Question: I got a dynamic input form from a dropdown list. Here's my code for the dropdown
'''
<label class="strong">Cut:
<select name="add_qty">
<?php
$qqs = mysqli_query($conn, "SELECT * FROM m_maincut WHERE maincut_status = '1'");
while($roq = mysqli_fetch_array($qqs, MYSQLI_ASSOC))
{
?>
<option id="opsi" value="<?php echo $roq['maincut_id']; ?>" title="<?php echo $roq['maincut_name']; ?>"><?php echo $roq['maincut_name']; ?></option>
<?php
}
?>
</select>
</label>
Total: <input type="text" name="add_name" />
<input onclick="addRow(this.form);" type="button" value="Add New" />
'''
and here's my javascript to make the form dynamic (click button for add more option)
'''
<script type="text/javascript">
var rowNum = 0;
function addRow(frm) {
rowNum++;
var text = frm.opsi.title;
var row = '<p id="rowNum' + rowNum + '">Nama Biaya: <option type="text" name="qty[]" size="4" value="' + frm.add_qty.value + '">' + text + '</option> Jumlah: <input type="text" name="name[]" value="' + frm.add_name.value + '"> <input type="button" value="Remove" onclick="removeRow(' + rowNum + ');"></p>';
jQuery('#itemRows').append(row);
frm.add_qty.value = '';
frm.add_name.value = '';
}
function removeRow(rnum) {
jQuery('#rowNum' + rnum).remove();
}
</script>
'''
Here's my result:

"Tambah ke Biaya" means "Add More"
, how to get the title of the option? I can get the value, but I can get the title to show up to client. Because if I show the value, it will show only number (the ID's)
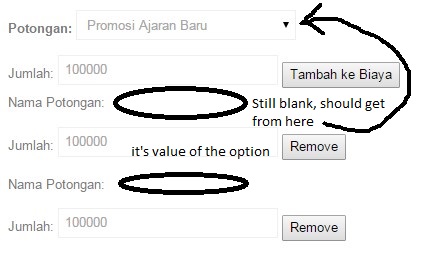
Answer: You have to get innerHTML of the option tag if you want to get which is shown to the user. And you must create an option instead a p element